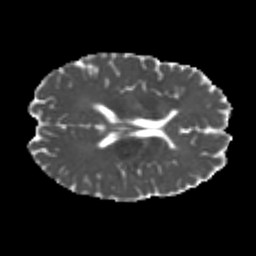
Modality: MD
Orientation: axial
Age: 23
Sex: male
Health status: healthy
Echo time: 0.074 s